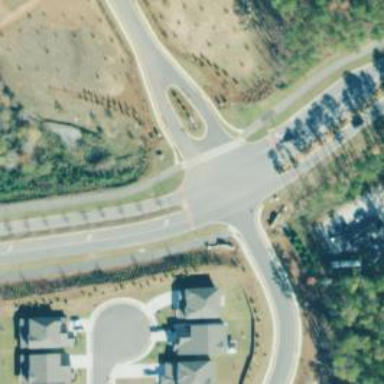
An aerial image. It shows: Residential road.